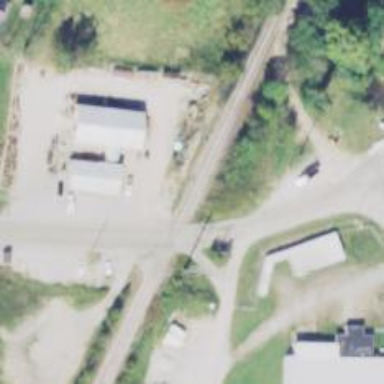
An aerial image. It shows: Level crossing along the railway.